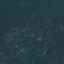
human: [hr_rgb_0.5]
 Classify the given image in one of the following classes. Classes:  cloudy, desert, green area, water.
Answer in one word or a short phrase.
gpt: green area